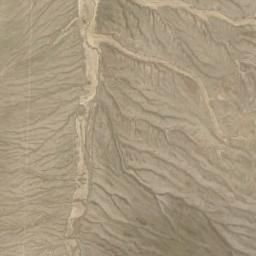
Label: mountain